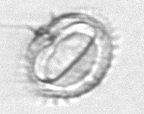
Label: Protoperidinium